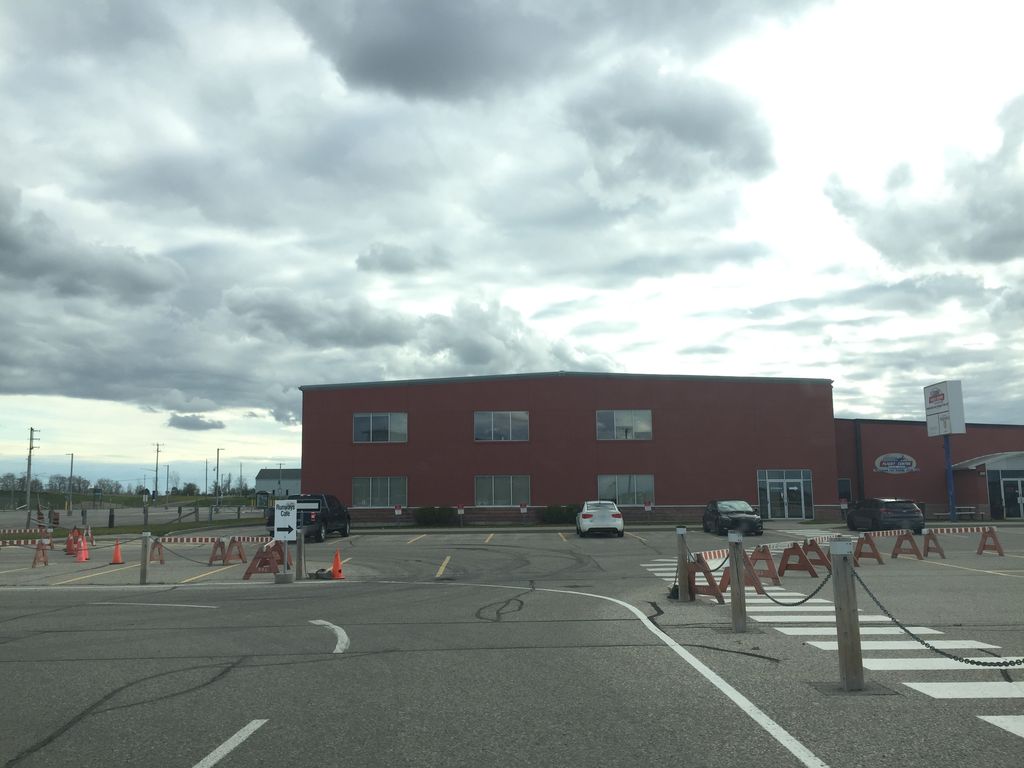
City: kitchener-waterloo